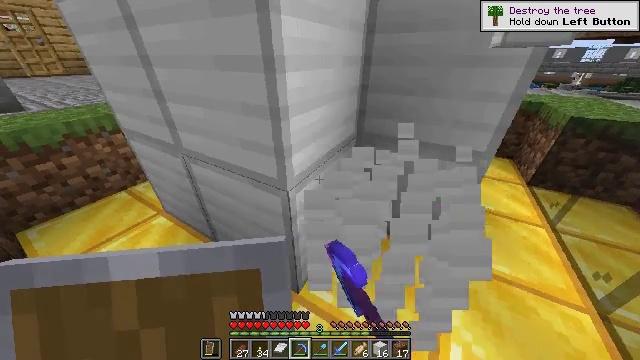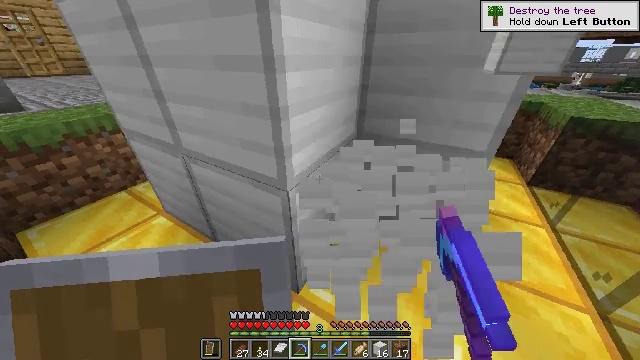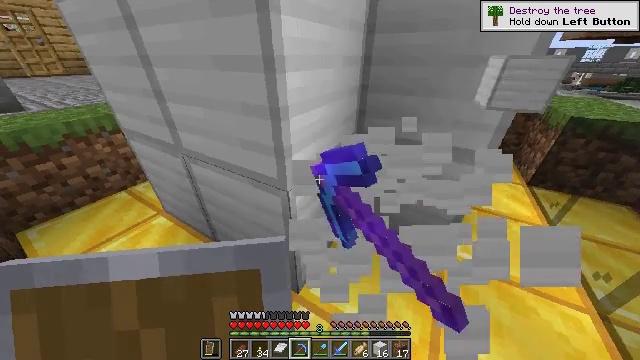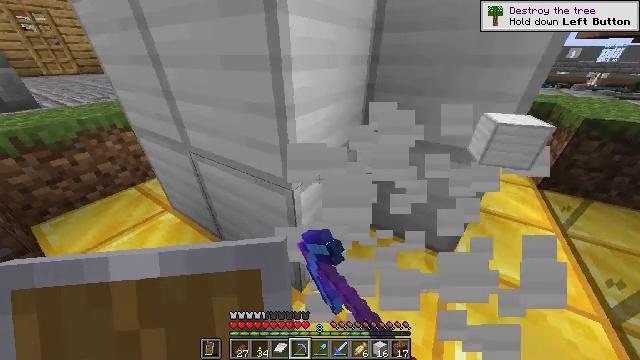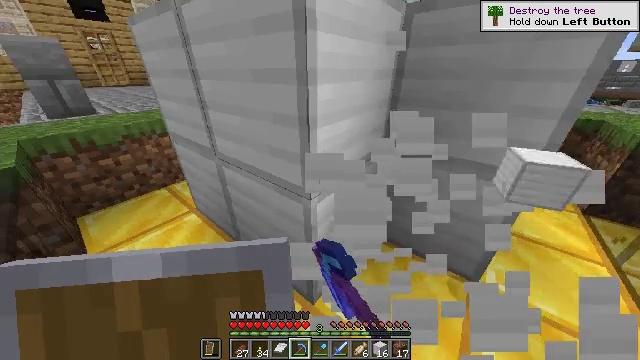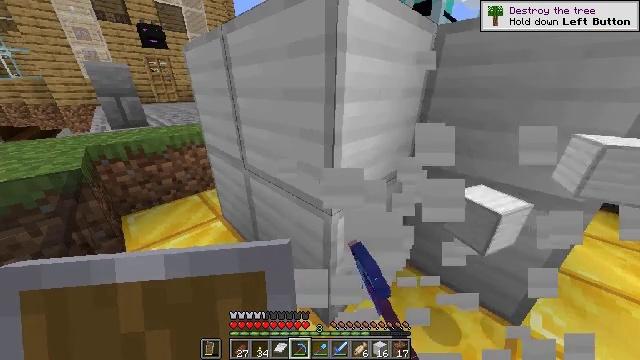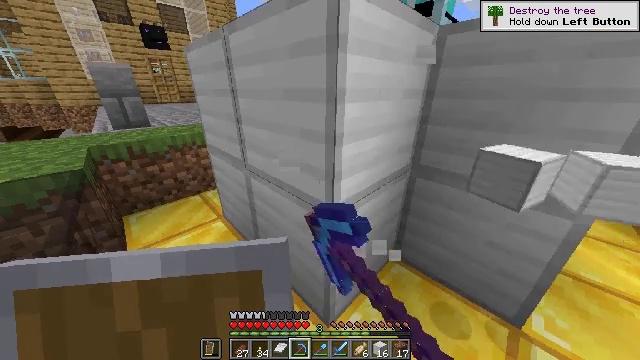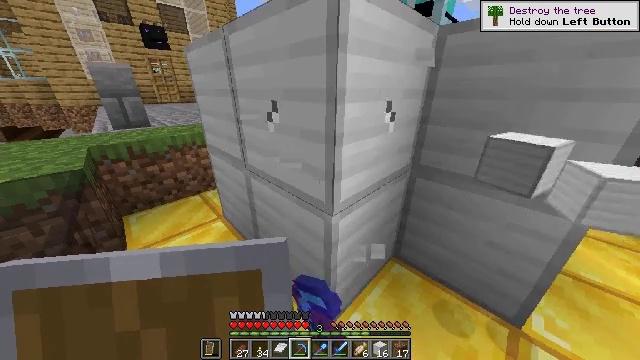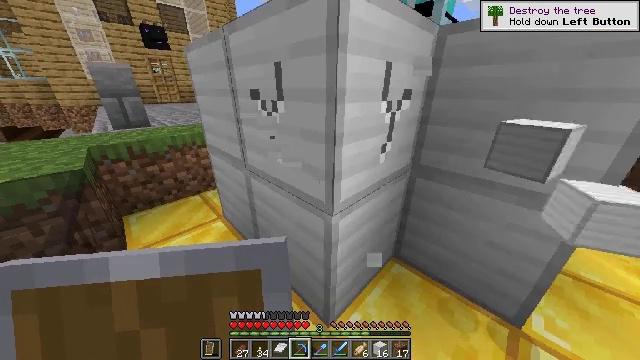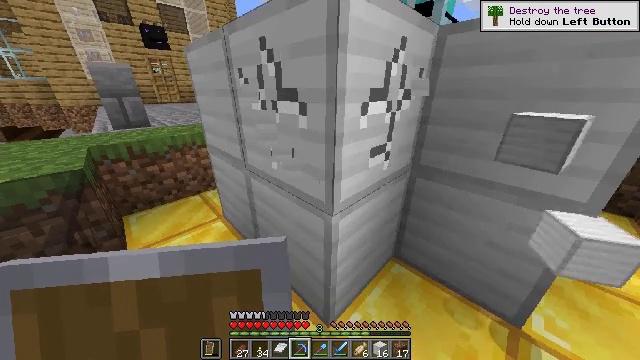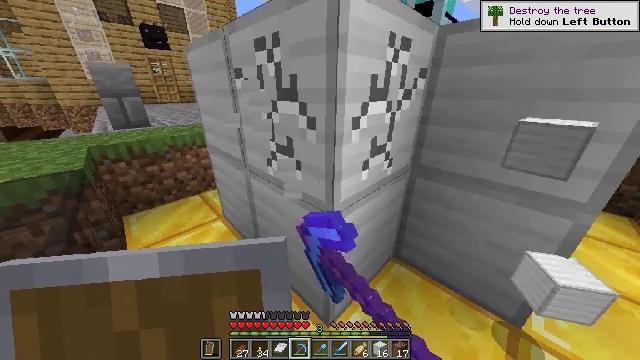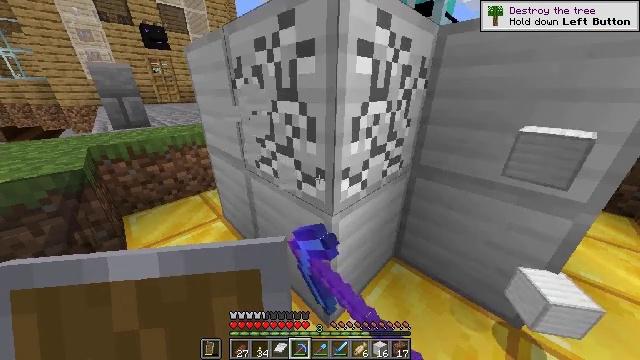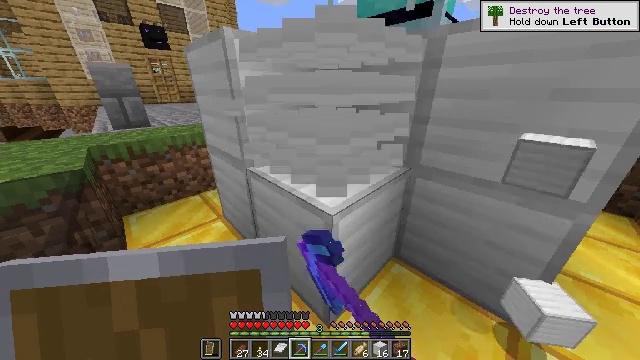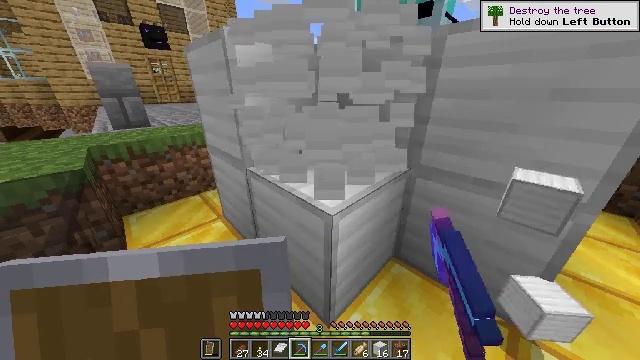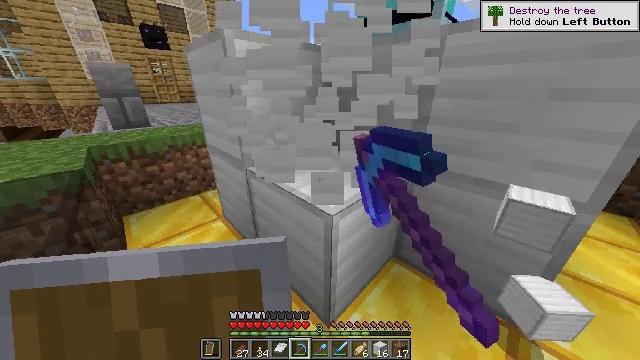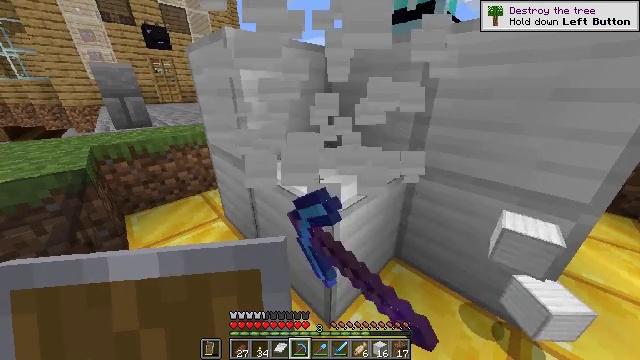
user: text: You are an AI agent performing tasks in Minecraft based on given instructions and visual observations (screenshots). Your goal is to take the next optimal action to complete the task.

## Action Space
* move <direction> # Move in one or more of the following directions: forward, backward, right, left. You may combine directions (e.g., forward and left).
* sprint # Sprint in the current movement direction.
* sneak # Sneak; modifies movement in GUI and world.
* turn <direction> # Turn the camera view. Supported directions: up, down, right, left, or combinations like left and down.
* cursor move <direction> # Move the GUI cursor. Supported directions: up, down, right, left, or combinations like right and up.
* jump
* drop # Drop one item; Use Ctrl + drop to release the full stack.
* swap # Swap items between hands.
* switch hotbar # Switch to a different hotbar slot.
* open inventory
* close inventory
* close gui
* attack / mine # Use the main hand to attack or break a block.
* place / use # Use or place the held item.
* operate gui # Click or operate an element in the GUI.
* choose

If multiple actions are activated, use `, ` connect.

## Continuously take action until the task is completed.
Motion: motion action
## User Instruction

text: Break the iron block.
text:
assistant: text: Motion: attack / mine
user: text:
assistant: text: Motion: attack / mine
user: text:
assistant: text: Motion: turn left, attack / mine
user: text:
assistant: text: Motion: turn left and up, attack / mine
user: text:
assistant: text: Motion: turn left and up, attack / mine
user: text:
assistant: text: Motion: attack / mine
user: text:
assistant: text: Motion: attack / mine
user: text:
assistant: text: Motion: attack / mine
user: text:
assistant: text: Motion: attack / mine
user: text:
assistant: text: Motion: attack / mine
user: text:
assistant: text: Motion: attack / mine
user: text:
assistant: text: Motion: attack / mine
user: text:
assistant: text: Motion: attack / mine
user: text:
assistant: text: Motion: attack / mine
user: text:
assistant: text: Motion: attack / mine
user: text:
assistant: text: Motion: attack / mine
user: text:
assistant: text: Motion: attack / mine
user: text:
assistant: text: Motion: attack / mine
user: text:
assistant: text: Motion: attack / mine
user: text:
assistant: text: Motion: attack / mine
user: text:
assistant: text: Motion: attack / mine
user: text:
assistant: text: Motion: attack / mine
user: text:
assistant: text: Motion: attack / mine
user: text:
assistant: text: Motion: attack / mine
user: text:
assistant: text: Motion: attack / mine
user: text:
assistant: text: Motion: move forward, attack / mine
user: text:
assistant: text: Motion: move forward, turn right and down, attack / mine
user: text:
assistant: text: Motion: move forward and move right, turn right and down, attack / mine
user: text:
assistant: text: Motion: move forward and move right, turn down, attack / mine
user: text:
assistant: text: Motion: move forward and move right, turn left